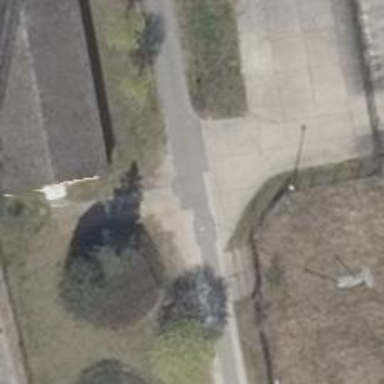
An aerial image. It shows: Asphalt road in residential area.